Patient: sex F, age 80
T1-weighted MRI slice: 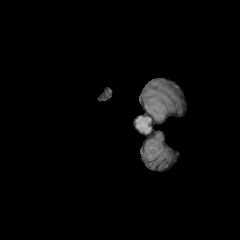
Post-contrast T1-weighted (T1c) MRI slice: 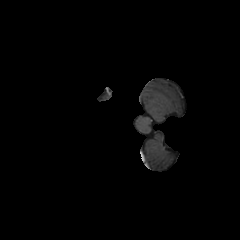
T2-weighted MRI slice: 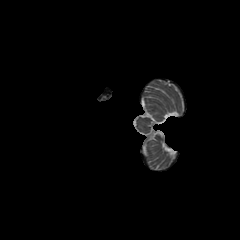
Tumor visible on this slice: no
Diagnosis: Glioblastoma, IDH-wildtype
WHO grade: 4